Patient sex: M
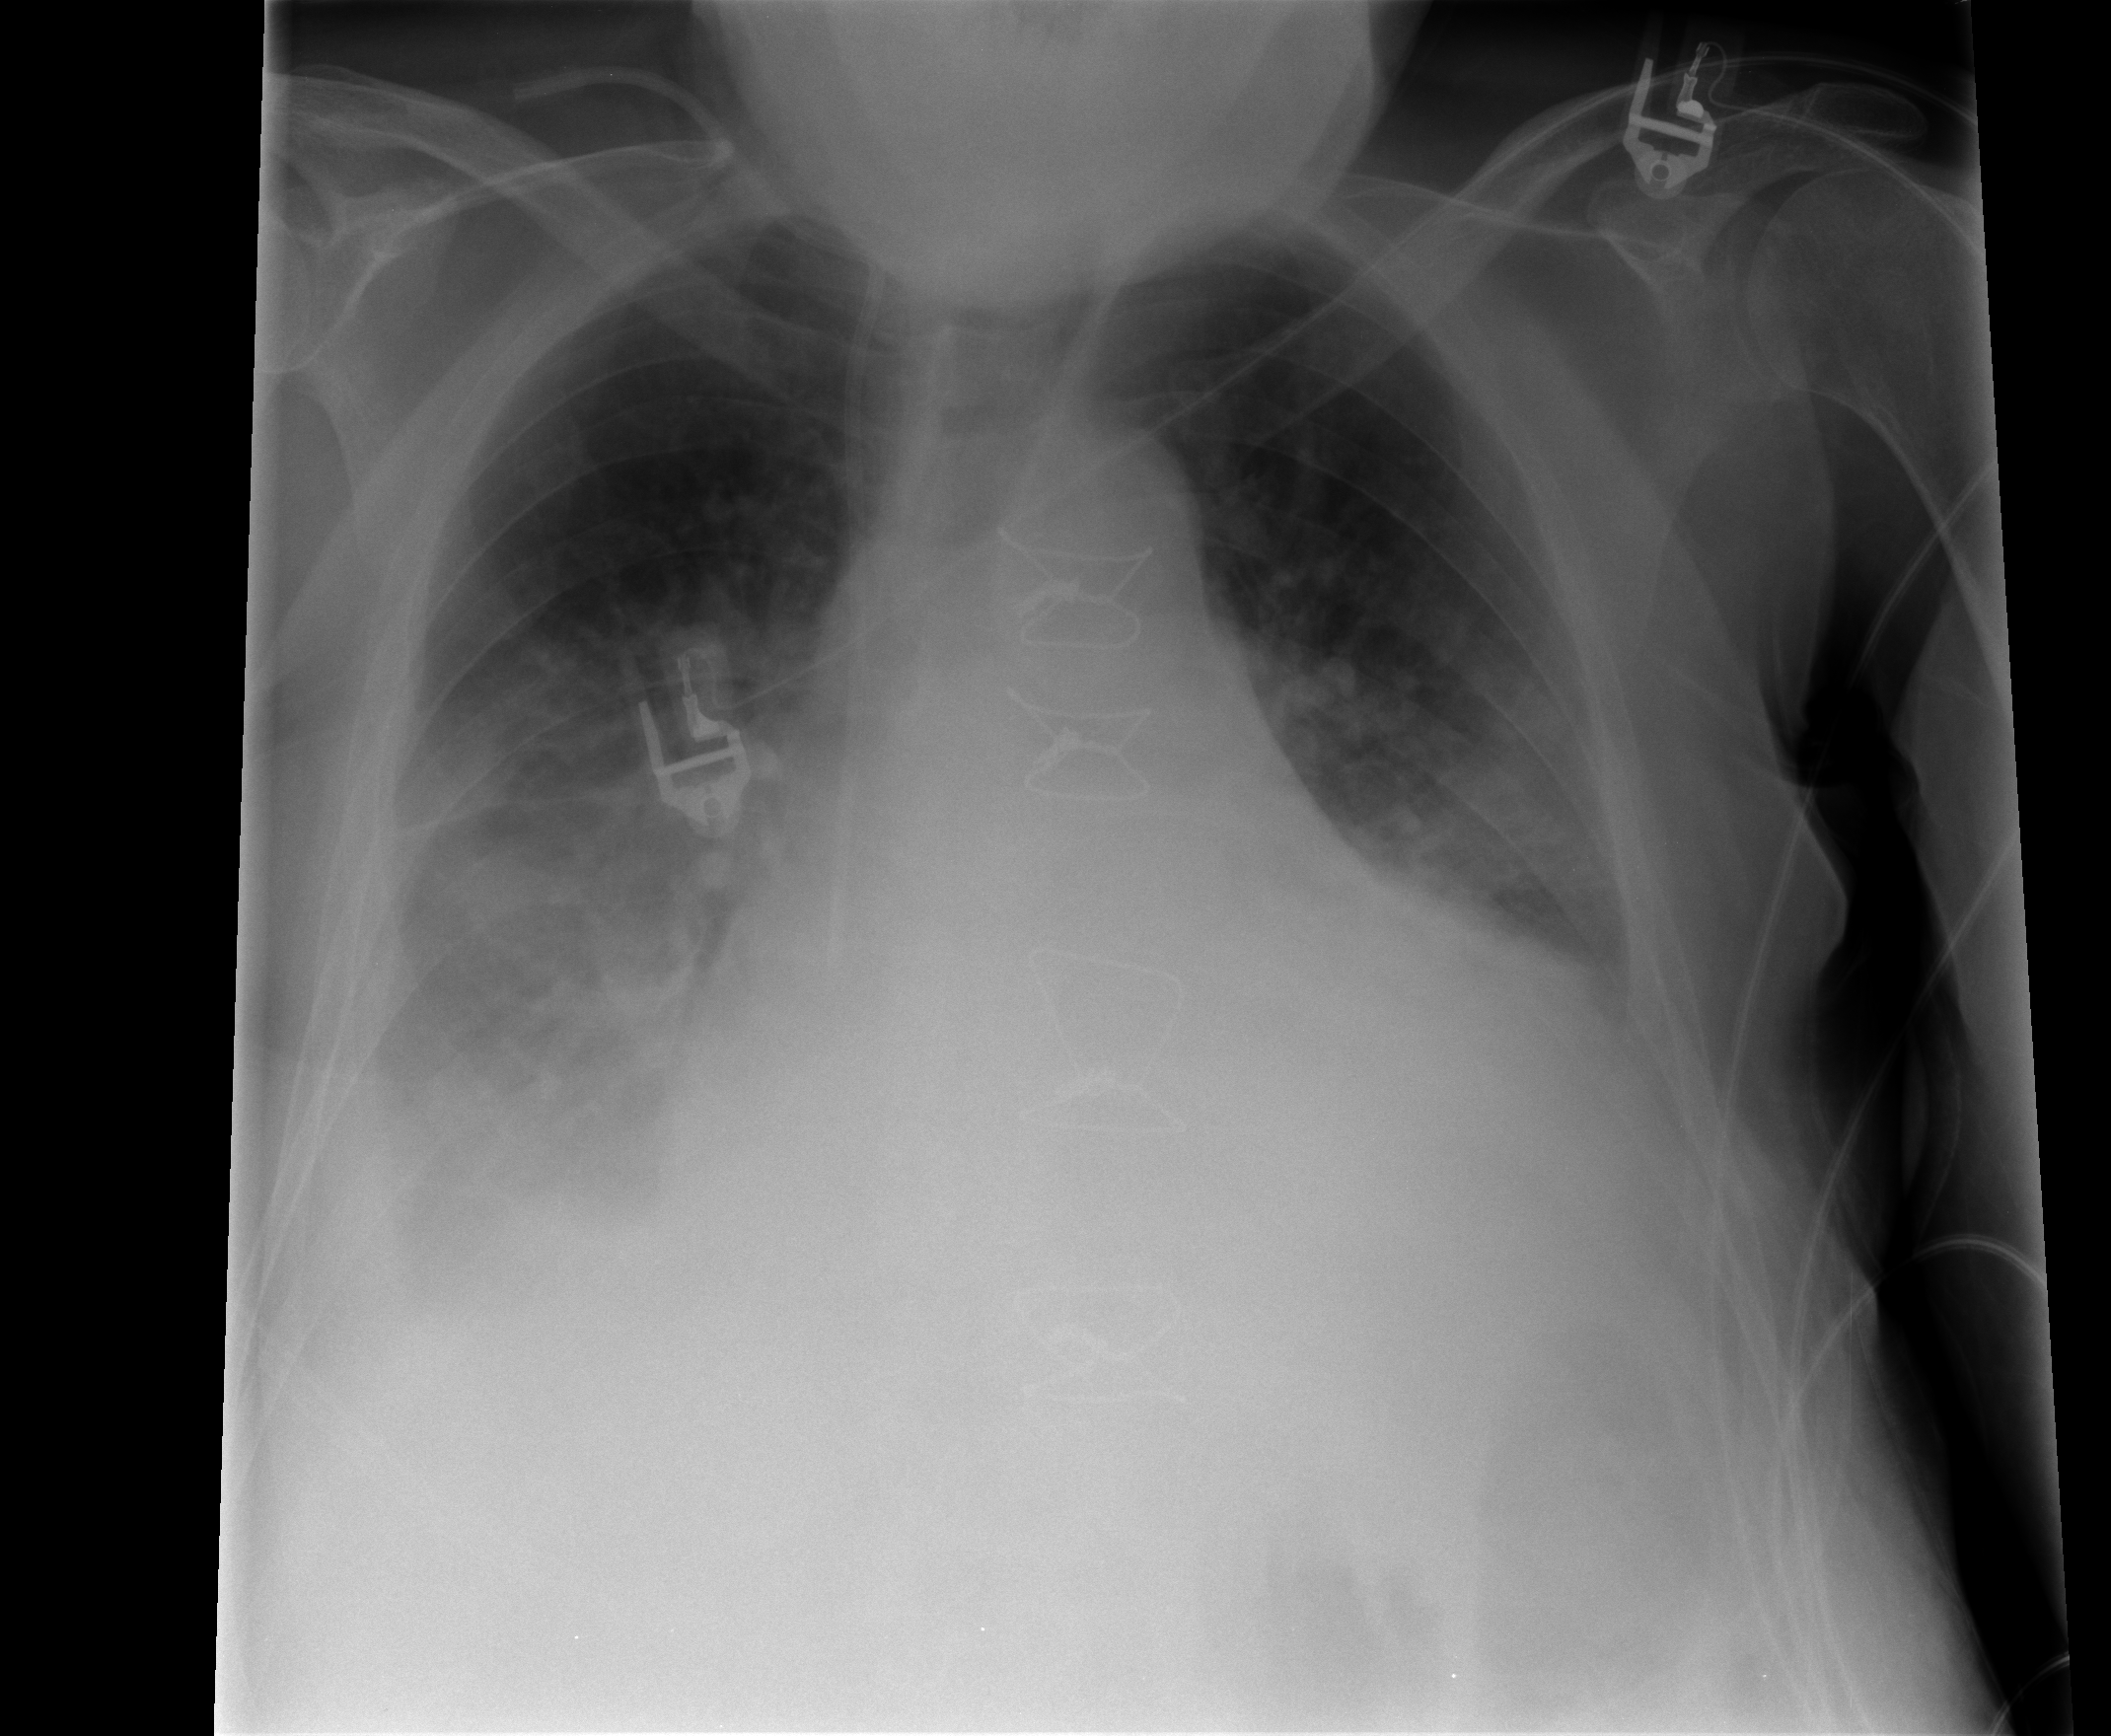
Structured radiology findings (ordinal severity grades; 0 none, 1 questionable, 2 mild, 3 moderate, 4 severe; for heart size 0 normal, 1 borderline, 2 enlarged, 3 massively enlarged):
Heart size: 3
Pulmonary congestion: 3
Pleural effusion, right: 2
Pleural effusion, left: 3
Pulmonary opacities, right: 3
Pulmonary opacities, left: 2
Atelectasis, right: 3
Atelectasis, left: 2